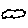
Label: cloud